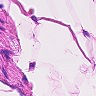
Metastatic tissue present: no